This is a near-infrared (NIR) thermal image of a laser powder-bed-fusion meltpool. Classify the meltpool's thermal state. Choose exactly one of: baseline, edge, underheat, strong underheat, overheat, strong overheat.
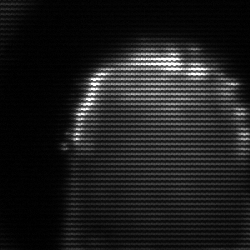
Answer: strong underheat